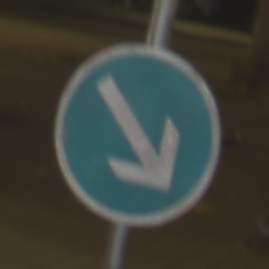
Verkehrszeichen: VorgeschriebeneVorbeifahrtRechts
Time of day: Night
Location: Outdoor (Urban)
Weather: Clear
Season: NotSpecified
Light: Artificial